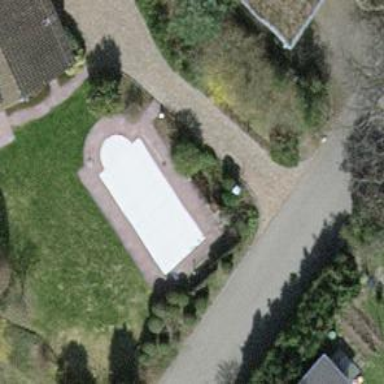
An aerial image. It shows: Swimming pool located in leisure land.